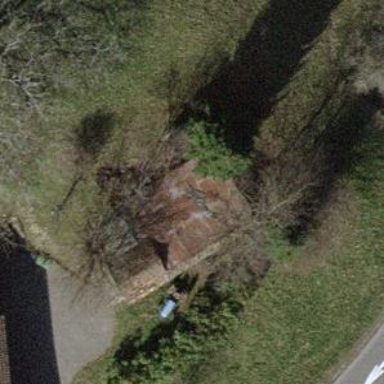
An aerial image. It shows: Shed building.